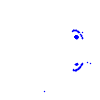
Particle: pion